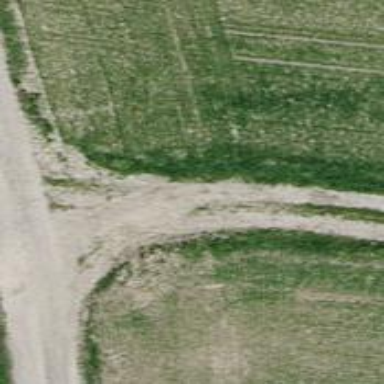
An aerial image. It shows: Grass track with grade3 surface.